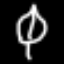
Label: leaf